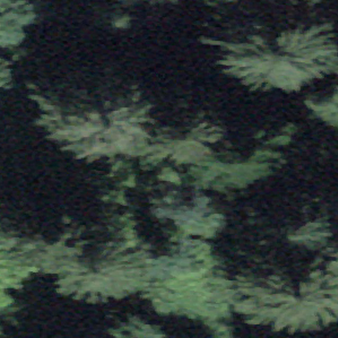
Label: other